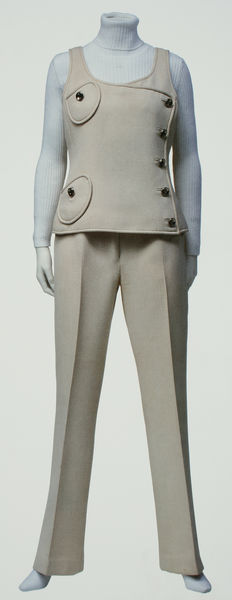
Titel: Hosenanzug
Künstler: André Courrèges
Standort: Kyoto (Japan)
Institution: Kyoto Costume Institute
Schlagwörter: schatten, weiß, ausschnitt, braun, brust, frau, grau, hell, licht, dame, beige, mode, anzug, hose, jacke, arme, falten, kleidung, leinen, stoff, knopf, rosa, rund, beine, füße, sommer, leiste, perspektive, schuhe, modern, vorführung, falte, model, knöpfe, knopfleiste, weste, foto, fotografie, schlicht, kreise, gespreizt, tasche, schuh, puppe, oberteil, rollkragen, leicht, taschen, träger, pullover, ensemble, shirt, hosenanzug, ärmellos, beinkleid, bügelfalte, pullunder, fashion, modefotografie, abnäher, top, modellkleid, armlos, rollkragenpullover, knopfe, bügelfalten, bundfalte, halsfrei, lange hose, pulover, rollkragenpulover, schulterträger, sleeveless, sommeranzug